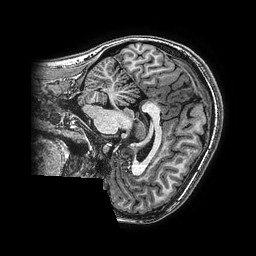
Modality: T1w
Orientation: sagittal
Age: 23
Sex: female
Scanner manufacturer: ge
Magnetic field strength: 3 T
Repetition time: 0.00766 s
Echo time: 0.003476 s